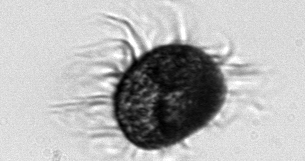
Label: Pelagostrobilidium